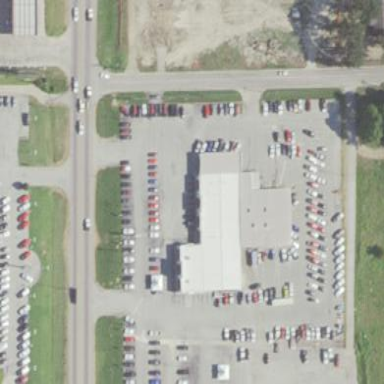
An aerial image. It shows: Commercial building.